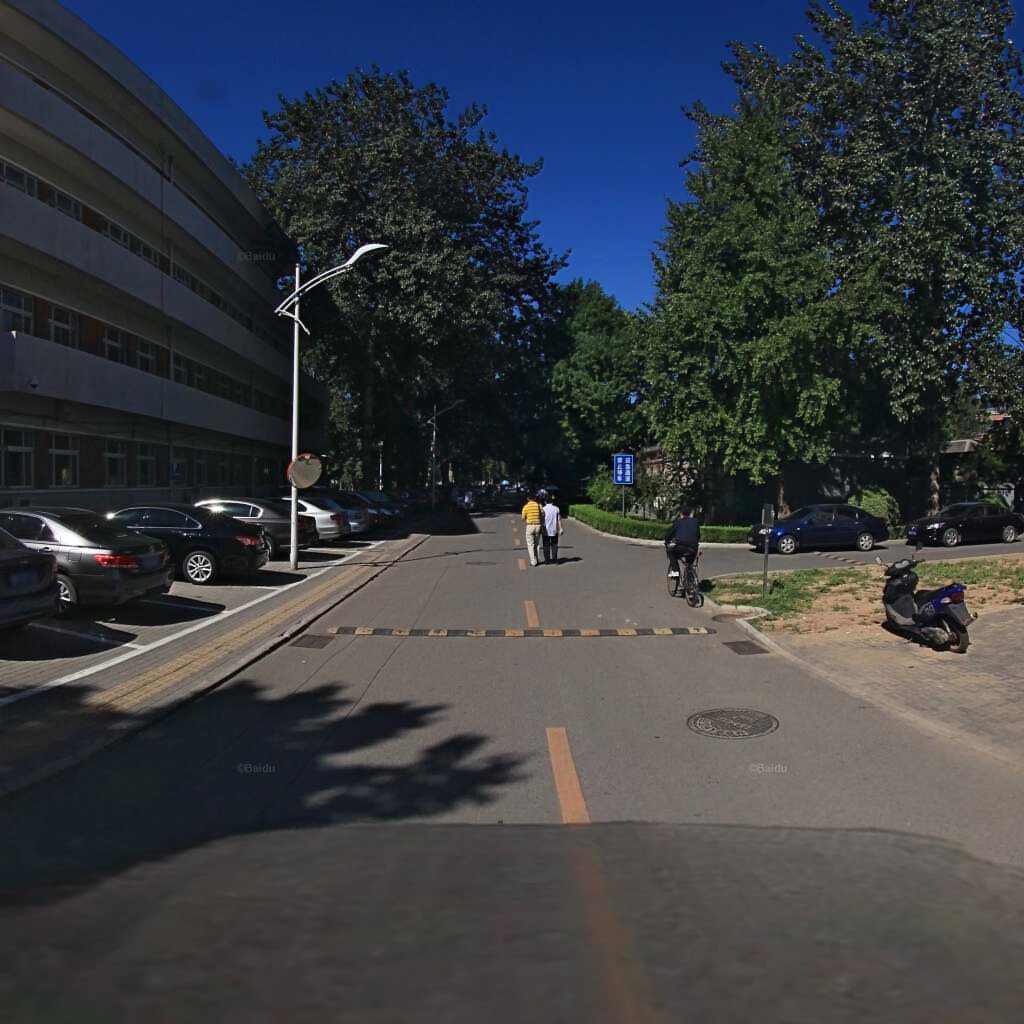
Region: Haidian
Road damage annotations: longitudinal crack, longitudinal crack, manhole cover, manhole cover, manhole cover